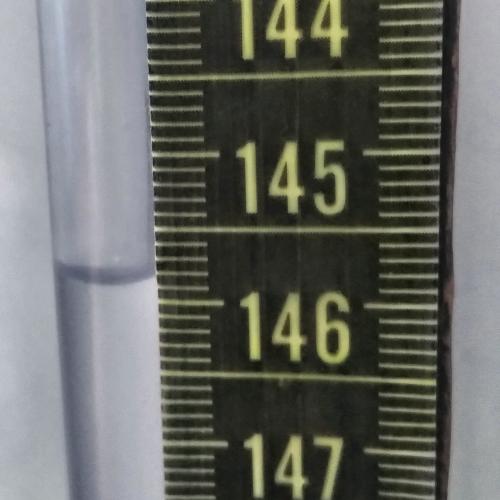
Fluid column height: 145.8 cm